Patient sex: M
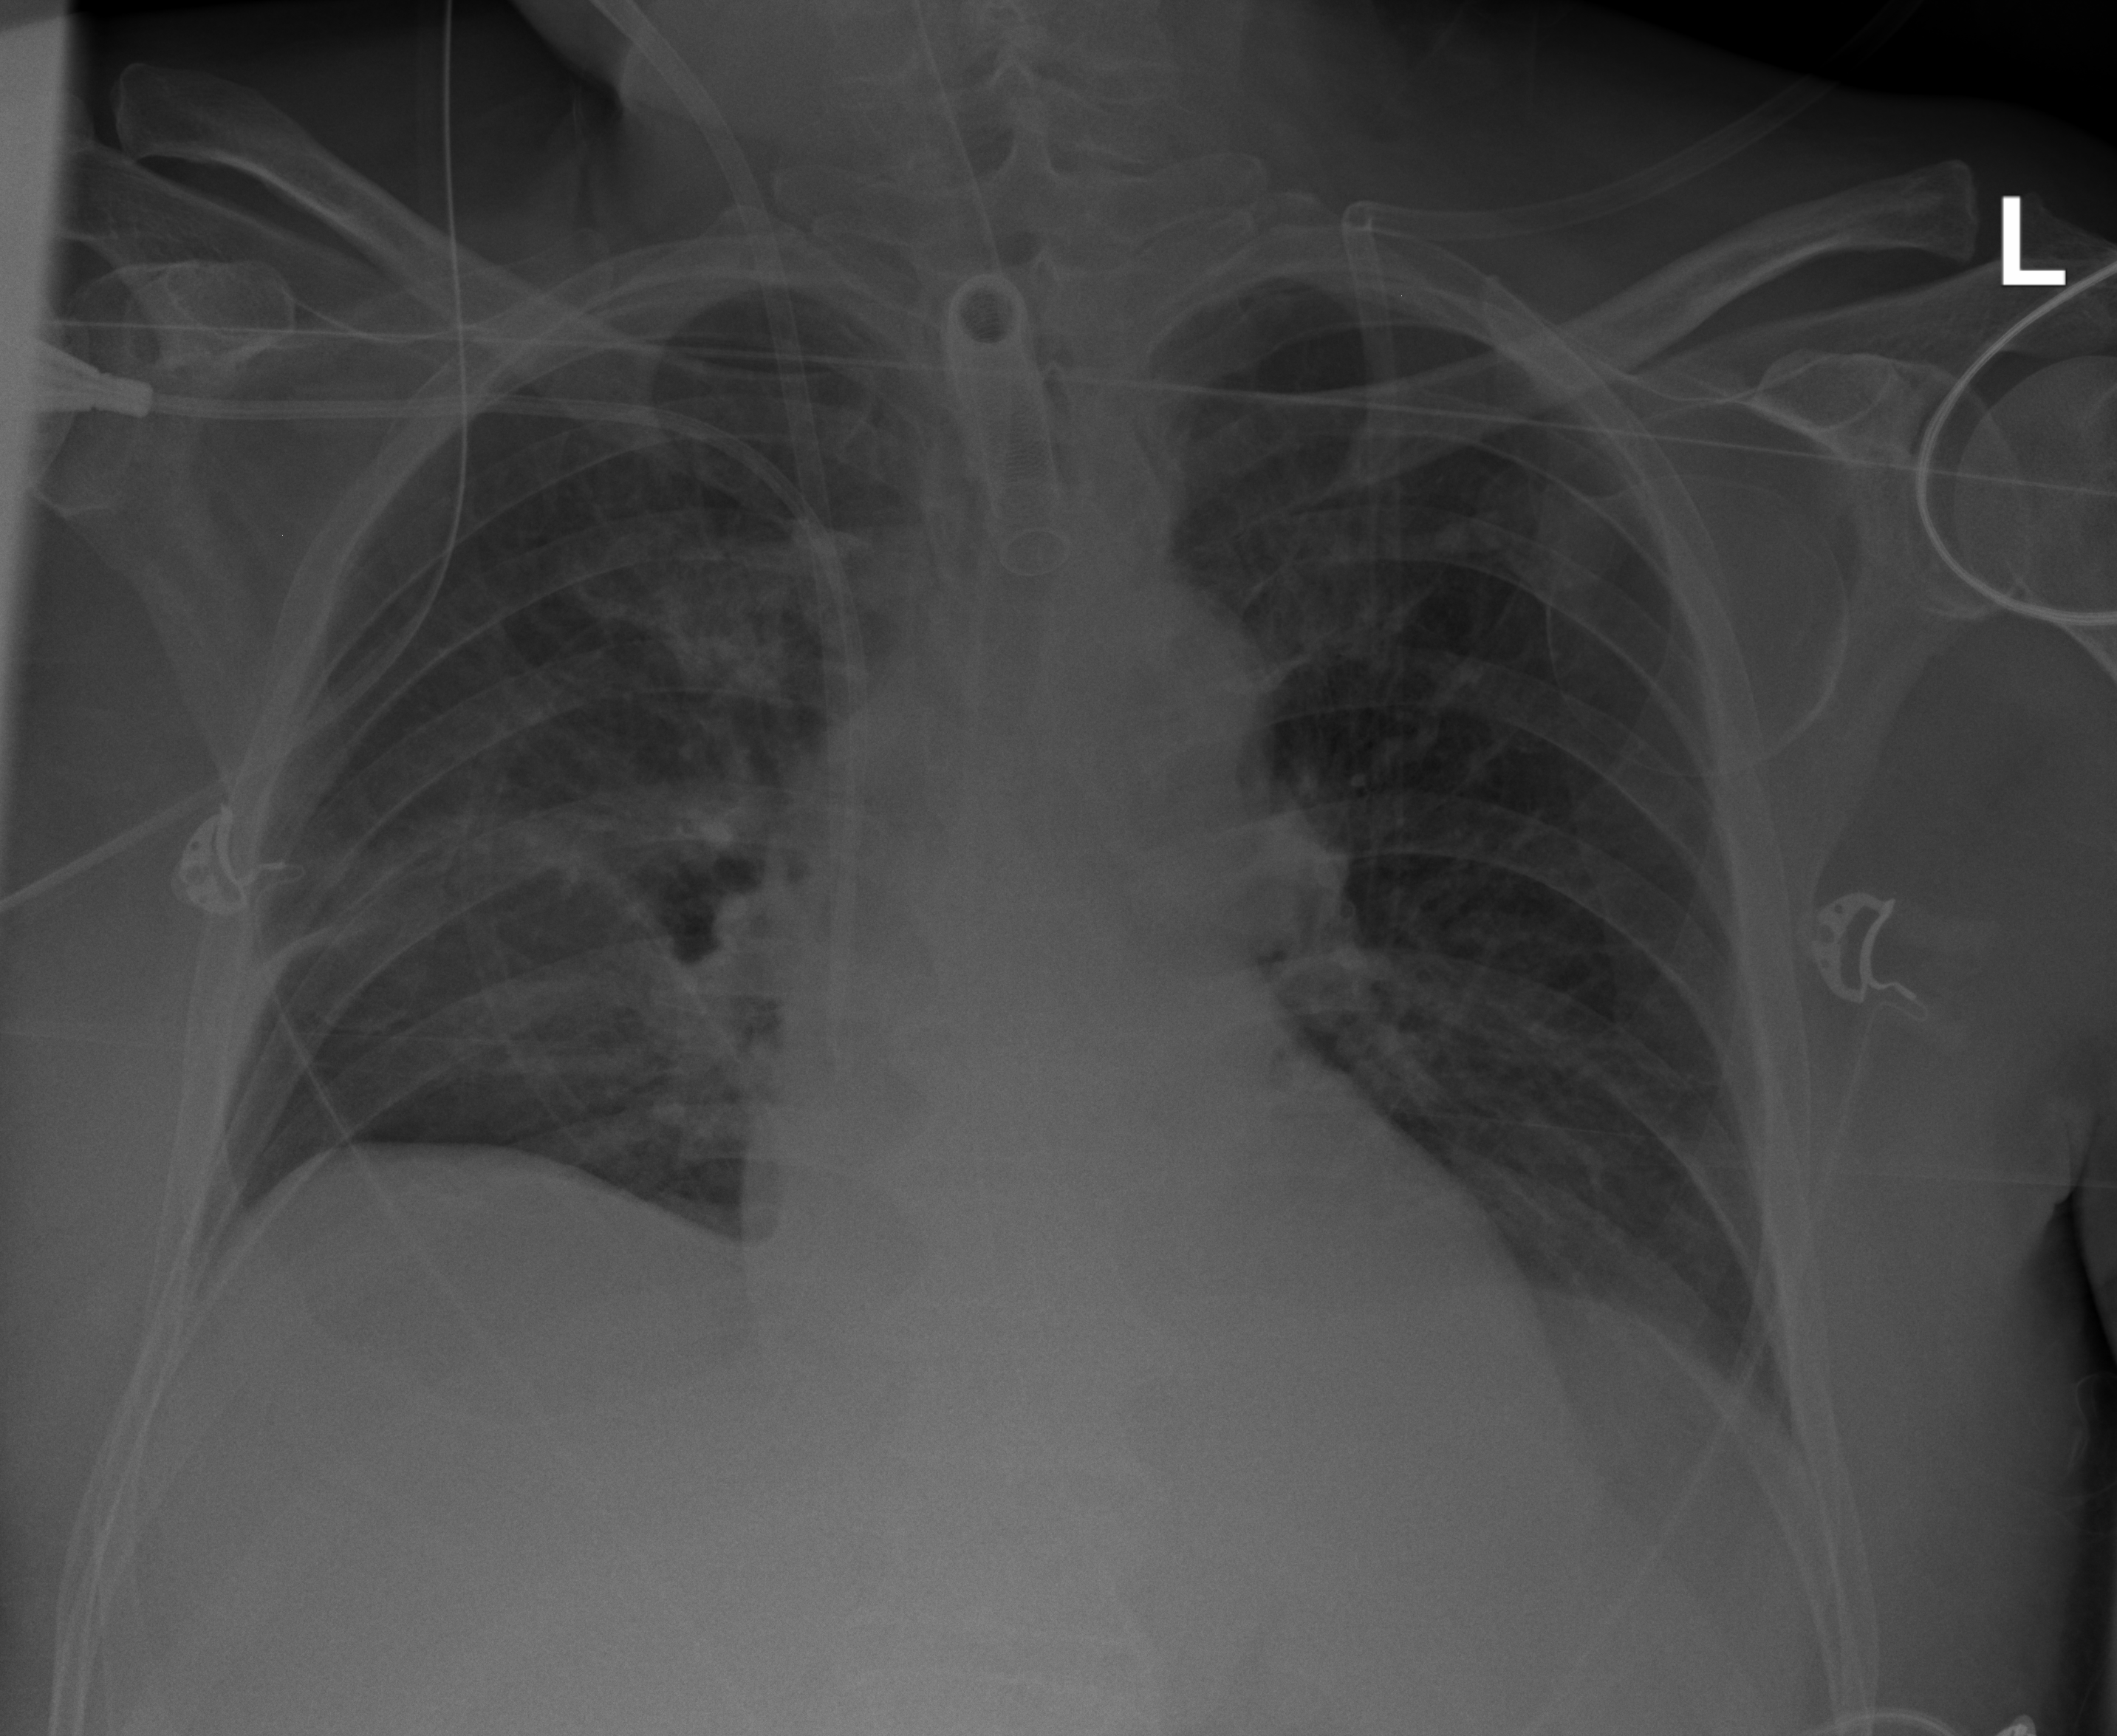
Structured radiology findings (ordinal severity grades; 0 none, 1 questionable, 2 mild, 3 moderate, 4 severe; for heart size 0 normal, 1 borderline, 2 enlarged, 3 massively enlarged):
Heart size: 0
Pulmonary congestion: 2
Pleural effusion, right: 0
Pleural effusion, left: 0
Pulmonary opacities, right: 2
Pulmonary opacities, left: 0
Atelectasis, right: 2
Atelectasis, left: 0